Question: Count the number of objects in the diagram.
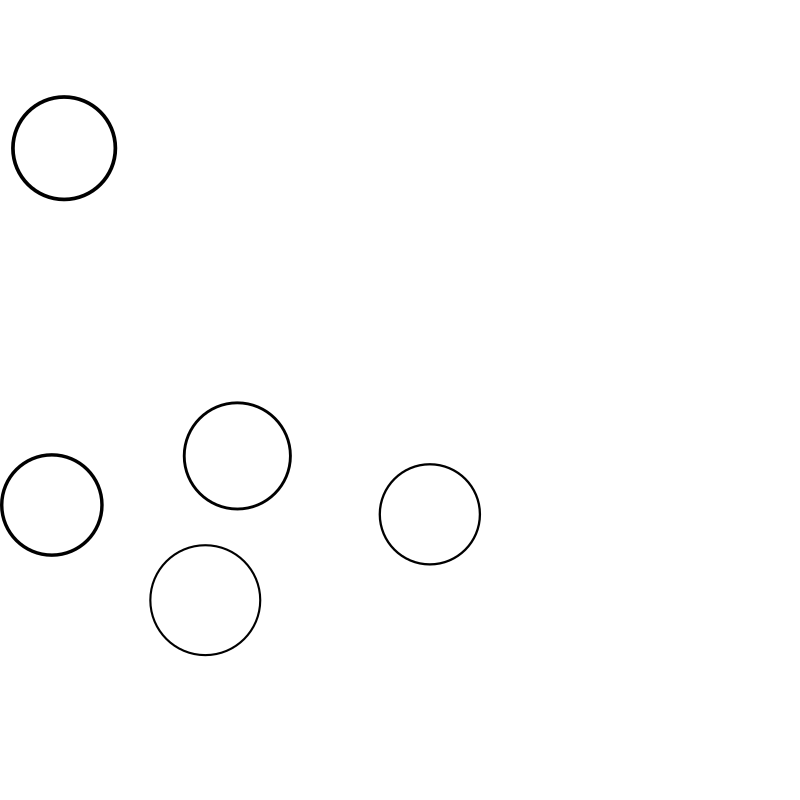
Answer: 5